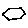
Label: hexagon